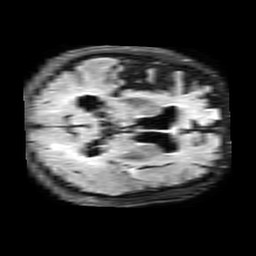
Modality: FLAIR
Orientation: axial
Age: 82
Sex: male
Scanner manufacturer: philips
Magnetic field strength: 3 T
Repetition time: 11 s
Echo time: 0.12 s